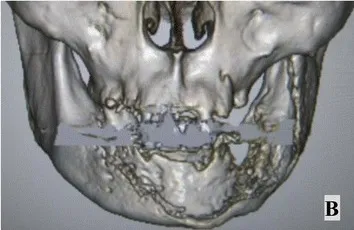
Changes in appearance on 3D-CT from on admission. To the 2-month follow-up examination B) Sequestra of the mandible were seen as radiopaque areas resembling "islands of bone" at the 2-month follow-up.
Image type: radiology (ct)